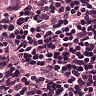
Metastatic tissue present: yes